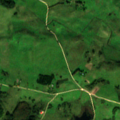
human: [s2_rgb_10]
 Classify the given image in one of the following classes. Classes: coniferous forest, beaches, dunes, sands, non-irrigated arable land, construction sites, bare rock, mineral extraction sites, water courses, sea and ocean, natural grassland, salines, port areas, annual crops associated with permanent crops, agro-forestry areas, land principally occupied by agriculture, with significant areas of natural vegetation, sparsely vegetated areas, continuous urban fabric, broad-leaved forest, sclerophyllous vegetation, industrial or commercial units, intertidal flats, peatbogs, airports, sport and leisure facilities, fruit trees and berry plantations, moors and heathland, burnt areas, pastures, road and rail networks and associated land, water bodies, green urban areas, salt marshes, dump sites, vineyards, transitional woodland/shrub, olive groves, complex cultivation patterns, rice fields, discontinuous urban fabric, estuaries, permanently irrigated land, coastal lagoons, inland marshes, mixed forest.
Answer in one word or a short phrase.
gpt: non-irrigated arable land, pastures, complex cultivation patterns, land principally occupied by agriculture, with significant areas of natural vegetation, broad-leaved forest